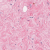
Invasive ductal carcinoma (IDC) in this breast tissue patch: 0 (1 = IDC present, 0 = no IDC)